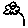
Label: flower